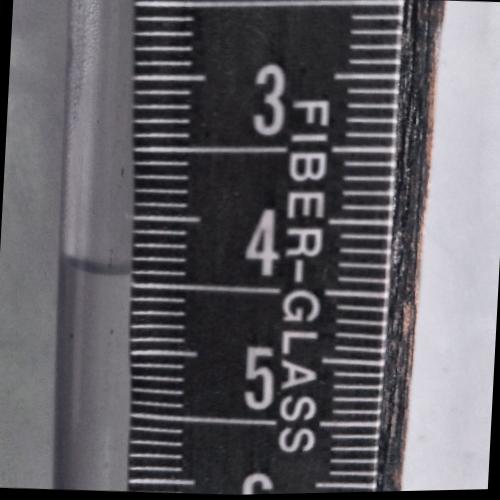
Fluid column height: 4.4 cm